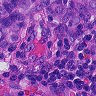
Metastatic tissue present: yes